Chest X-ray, PA view. Patient: 23 years old, sex F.
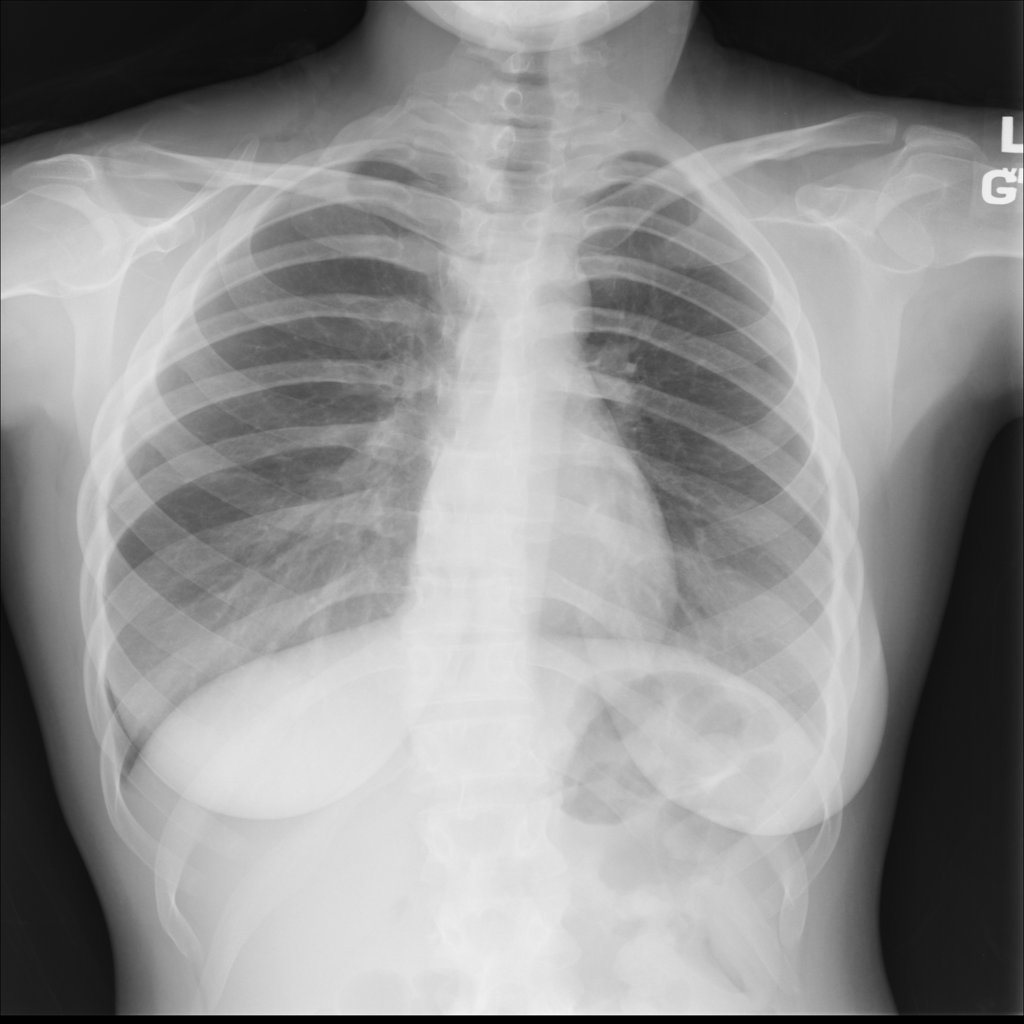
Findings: No Finding